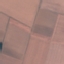
Land use / land cover: AnnualCrop